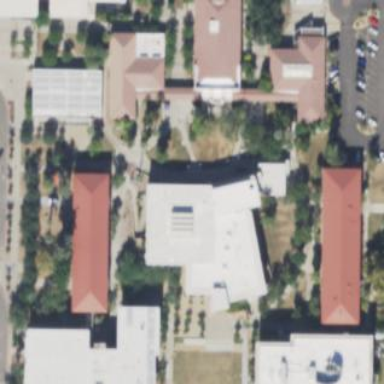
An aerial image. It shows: College building.